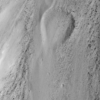
Label: not_dusty